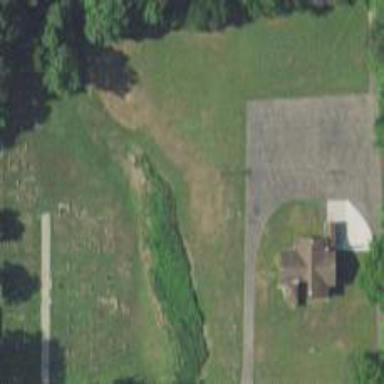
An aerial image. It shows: Graveyard.